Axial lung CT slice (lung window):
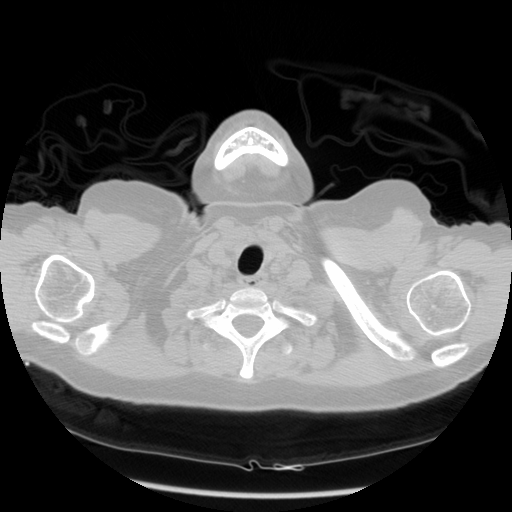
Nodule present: no